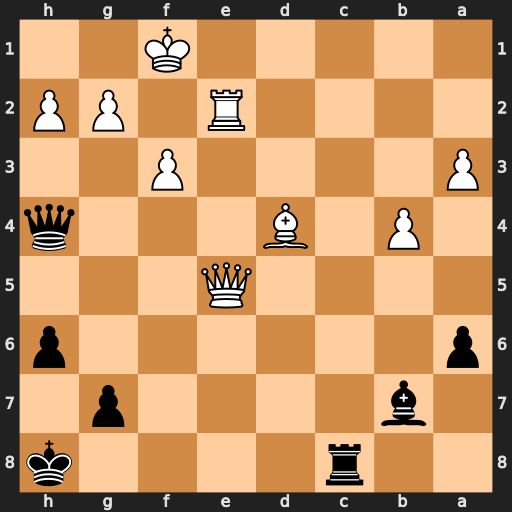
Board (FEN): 2r4k/1b4p1/p6p/4Q3/1P1B3q/P4P2/4R1PP/5K2
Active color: b
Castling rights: -
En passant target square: -
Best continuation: Rc1+ Re1 Rxe1+ Qxe1 Qxd4